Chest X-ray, AP view. Patient: 45 years old, sex M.
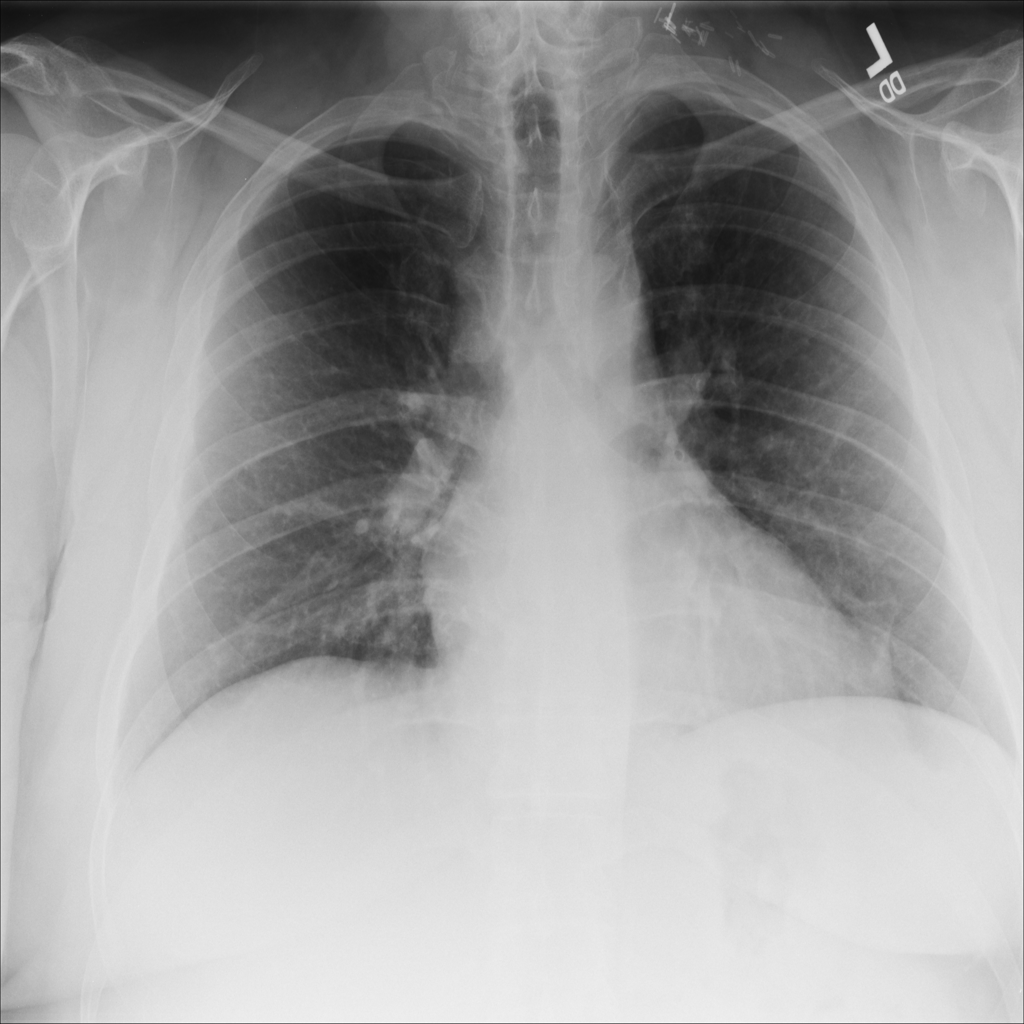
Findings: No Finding